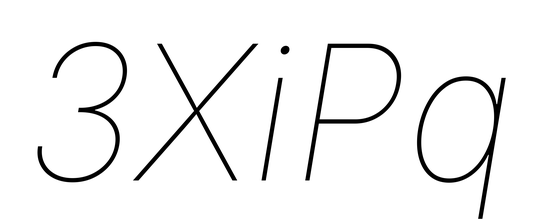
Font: Inter-Italic_Thin_Italic